Question: I am using NetworkInformation namespace to list all the network devices.
'''
NetworkInterface.GetAllNetworkInterfaces();
'''
When I get the list, there are some weird unknown devices:

What are they? And should I, and if, then how, get rid of them? In theory it should show only Local Area Connection and Wireless Connection. Under Network Connections I can't find anything like that installed either.
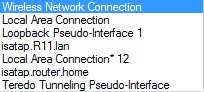
Answer: Windows has network 'devices' that don't exist in terms of physical hardware - they're used for various things, such as VPN connections (like that tunneling pseudo interface) and the loopback adapter, which is what responds to 127.0.0.1
You can parse the non-physical addresses by using WMI to query the list of adapters instead,
'''
using (ManagementObjectSearcher searcher = new ManagementObjectSearcher(new SelectQuery("Win32_NetworkAdapter")))
{
foreach (ManagementObject mo in searcher.Get())
{
if ((bool)mo["PhysicalAdapter"])
Console.WriteLine(mo["Name"]);
}
}
'''
(taken from MSDN)
That'll only return physical devices, as you're casting the true/false value of the PhysicalAdapter property as bool.